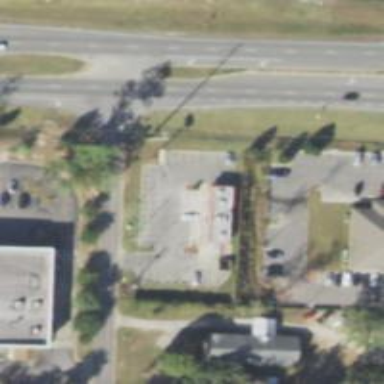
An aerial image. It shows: Parking space.